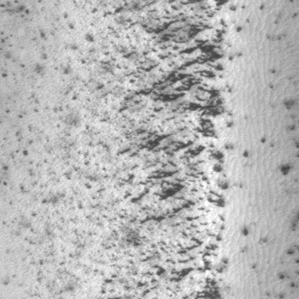
Label: frost